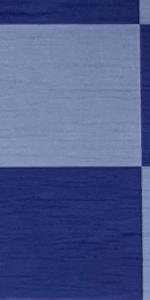
Label: Empty